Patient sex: F
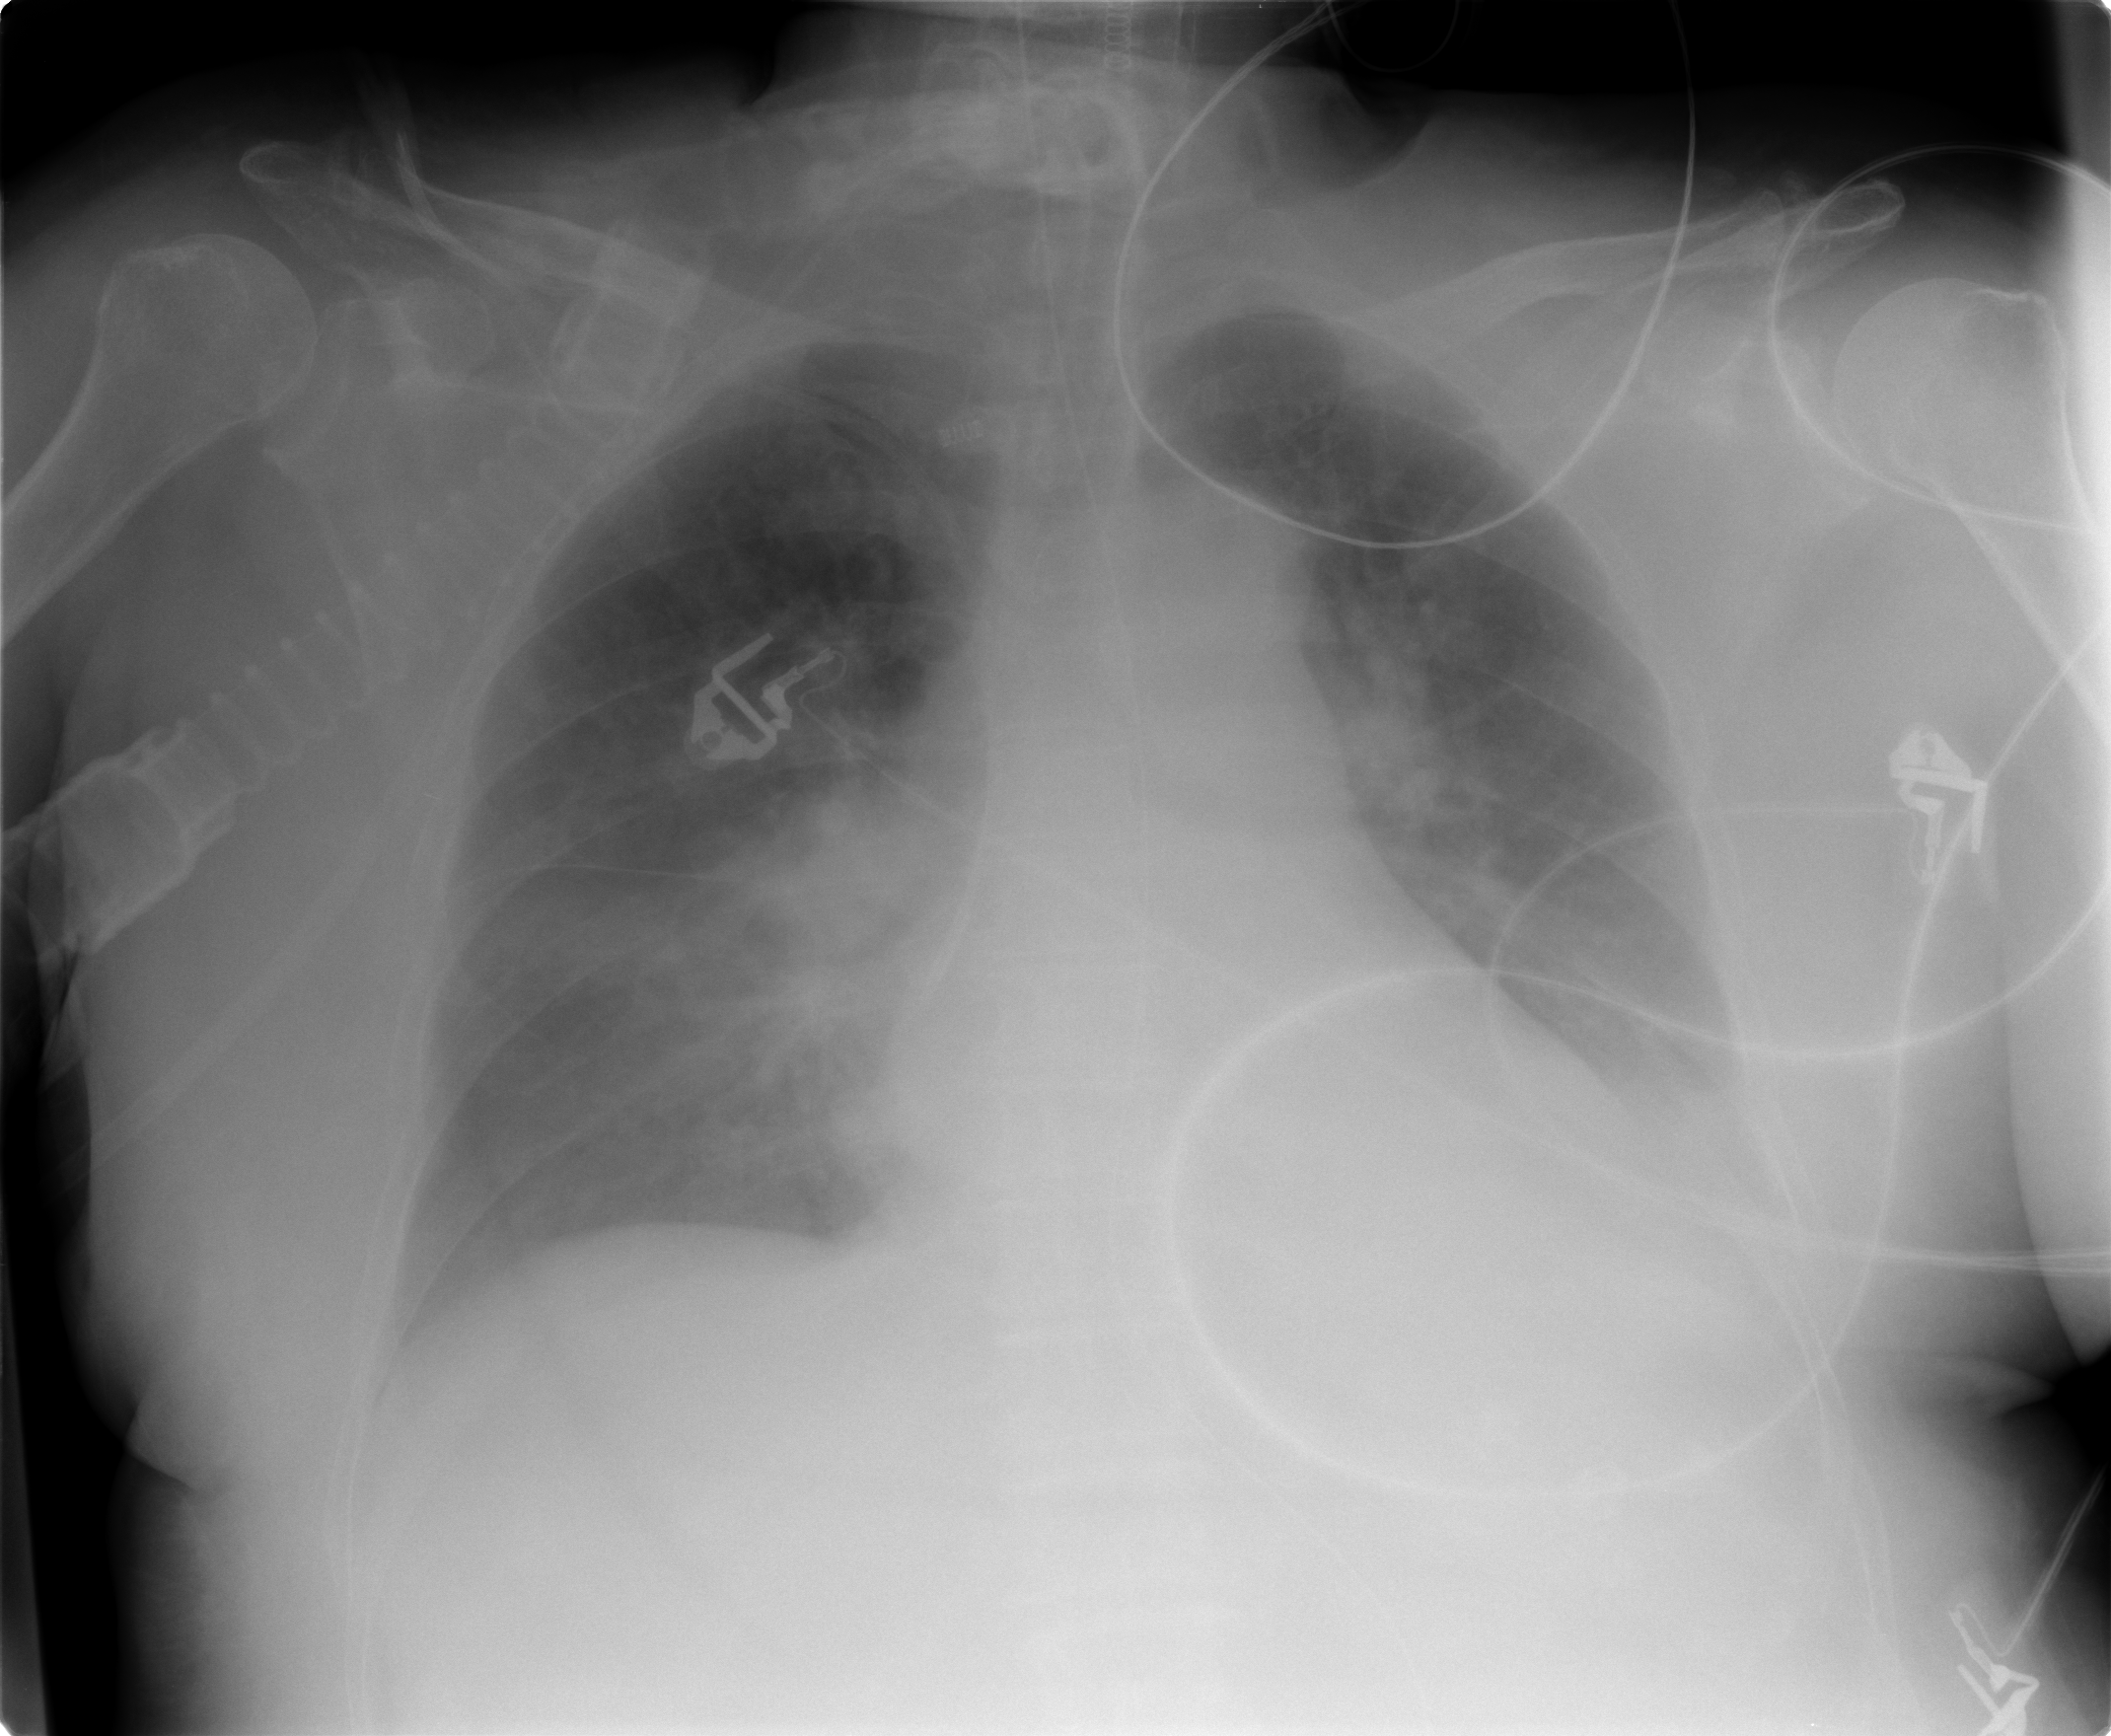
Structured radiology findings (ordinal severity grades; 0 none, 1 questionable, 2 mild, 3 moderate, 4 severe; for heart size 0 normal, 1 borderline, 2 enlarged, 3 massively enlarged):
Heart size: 0
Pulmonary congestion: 2
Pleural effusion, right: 0
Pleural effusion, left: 2
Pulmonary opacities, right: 3
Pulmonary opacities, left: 2
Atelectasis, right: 2
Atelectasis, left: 2